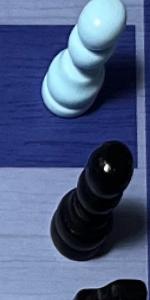
Label: Pawn_Black